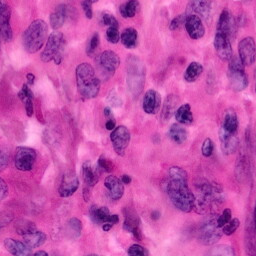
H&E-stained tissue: Pancreatic